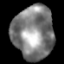
Tissue: lung
Cell type: Myeloid cells
Senescence score: 0.2162
Nuclear area (px): 2140
Mean DAPI intensity: 128.691